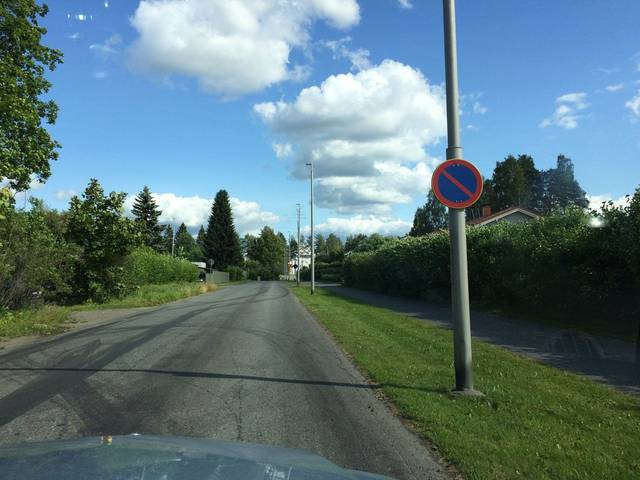
Region: Finland
Coordinates: 60.984, 24.4